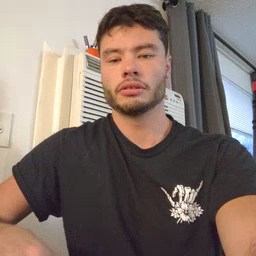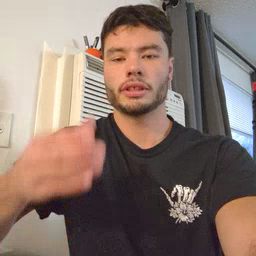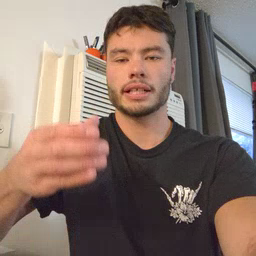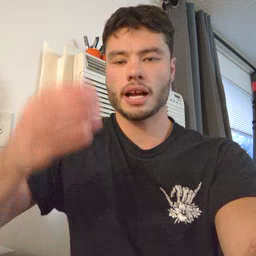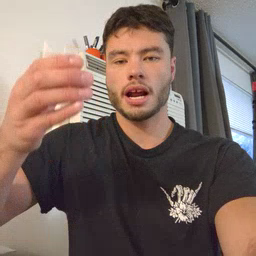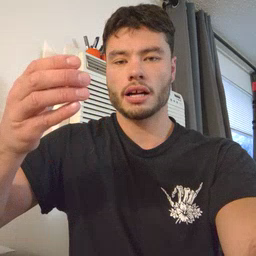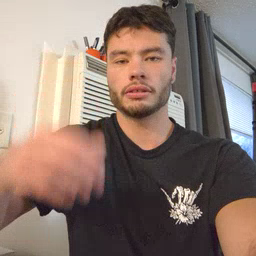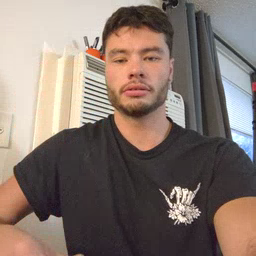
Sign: can